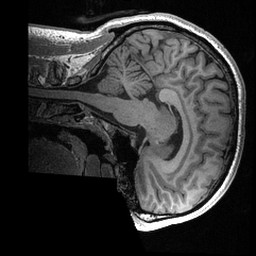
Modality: T1w
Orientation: sagittal
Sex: male
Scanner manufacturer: ge
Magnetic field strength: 3 T
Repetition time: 0.0064 s
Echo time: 0.00281 s